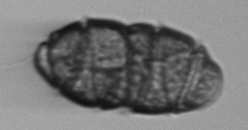
Label: Margalefidinium